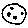
Label: moon